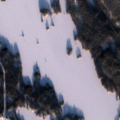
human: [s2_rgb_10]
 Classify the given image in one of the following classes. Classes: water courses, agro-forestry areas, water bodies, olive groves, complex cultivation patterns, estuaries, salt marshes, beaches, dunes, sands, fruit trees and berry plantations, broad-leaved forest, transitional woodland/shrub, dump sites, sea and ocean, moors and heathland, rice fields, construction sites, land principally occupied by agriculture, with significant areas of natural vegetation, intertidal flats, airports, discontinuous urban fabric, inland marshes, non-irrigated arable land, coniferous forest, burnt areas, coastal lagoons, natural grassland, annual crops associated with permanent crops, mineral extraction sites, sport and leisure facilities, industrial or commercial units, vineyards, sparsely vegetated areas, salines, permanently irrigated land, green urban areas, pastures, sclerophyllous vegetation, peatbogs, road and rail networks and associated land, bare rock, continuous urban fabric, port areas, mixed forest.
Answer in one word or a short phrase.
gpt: broad-leaved forest, coniferous forest, mixed forest, water bodies